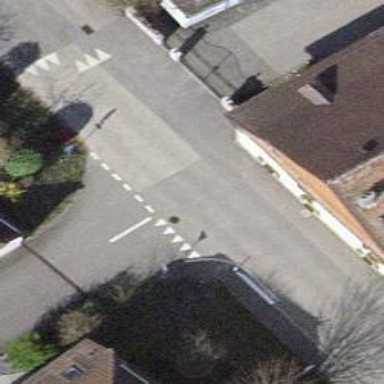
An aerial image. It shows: Tertiary road.